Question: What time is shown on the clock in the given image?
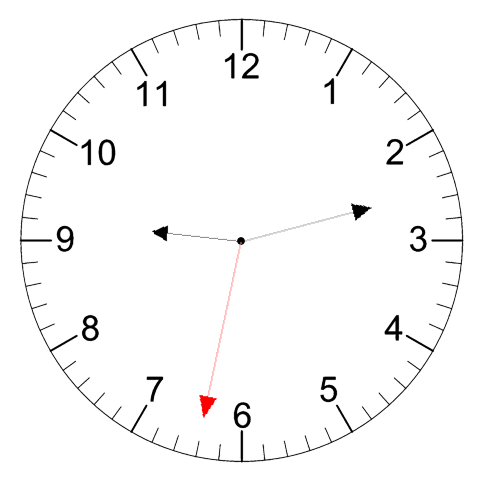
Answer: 09:12:32